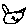
Label: cat